Interaction volume radius: 10 \u00c5
Interaction volume height: 20 \u00c5
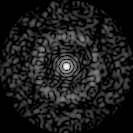
Disorder parameter: 0.8238